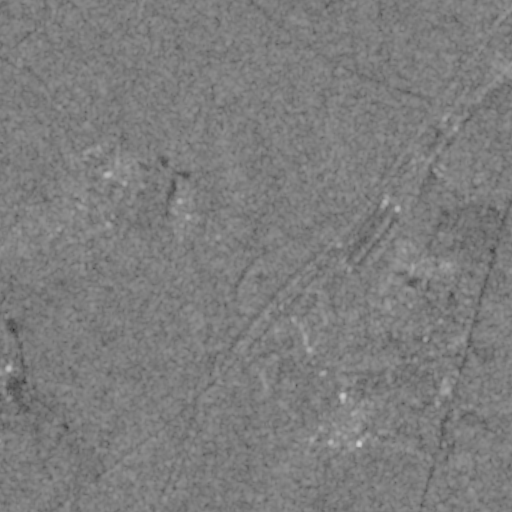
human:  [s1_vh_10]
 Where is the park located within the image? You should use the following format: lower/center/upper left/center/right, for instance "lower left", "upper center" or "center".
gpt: The park is located in the upper right of the image.
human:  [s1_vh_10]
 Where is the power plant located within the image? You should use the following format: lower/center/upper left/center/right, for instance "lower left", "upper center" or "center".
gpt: There is no power plant in the image.

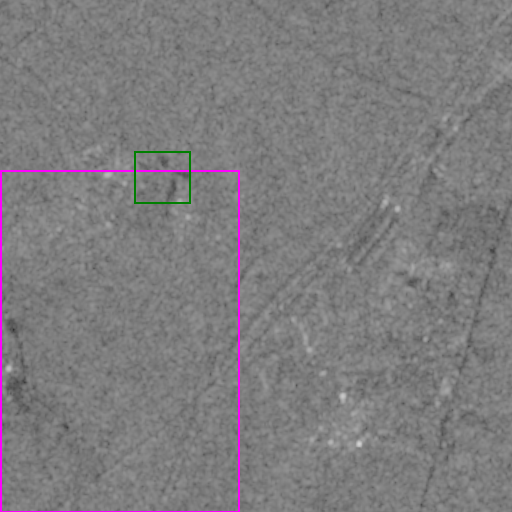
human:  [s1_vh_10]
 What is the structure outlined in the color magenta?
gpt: The structure outlined in magenta is a crop field.
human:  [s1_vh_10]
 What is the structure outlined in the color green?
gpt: The structure outlined in green is a quarry.
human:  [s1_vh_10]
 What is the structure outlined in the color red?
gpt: There is no red outline.